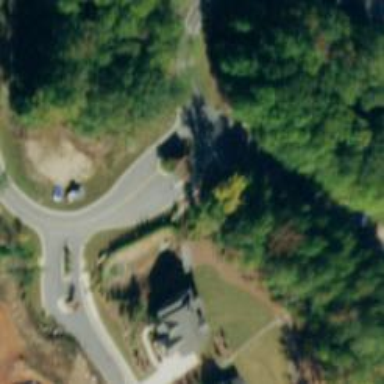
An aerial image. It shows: Service road.